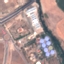
Land use / land cover: Industrial